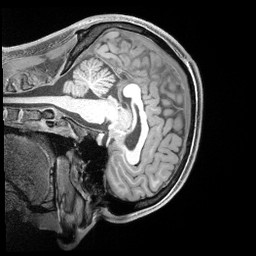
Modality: T1w
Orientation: sagittal
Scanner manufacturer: siemens
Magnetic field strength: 3 T
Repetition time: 2.4 s
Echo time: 0.00224 s